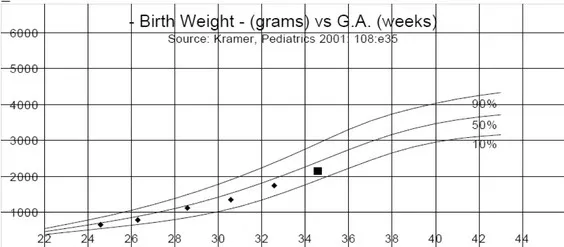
Estimated fetal weight by antenatal ultrasound demonstrated normal growth curve.
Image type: chart (chart)